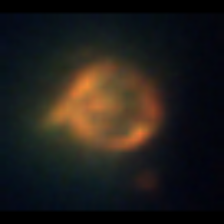
Taxon: Ciliates
Group: Other